Group 1:
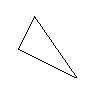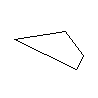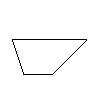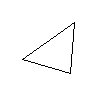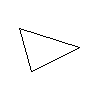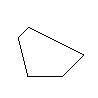
Group 2:
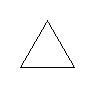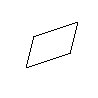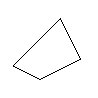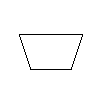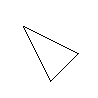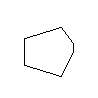
Rule separating the two groups: Polygons where all sides are different lengths vs. Polygons where not all sides are different lengths.
Example: Any scalene triangle will fit on the left, because no two sides are equal.
However, any regular polygon will not fit on the left, because all of its sides are equal.
A random convex polygon will "almost surely" fit on the left.
Concepts: all
Comments: All examples in this Problem are outlines of convex polygons.
This is a generalisation of scalene triangles to any polygon.
Author: Jago Collins